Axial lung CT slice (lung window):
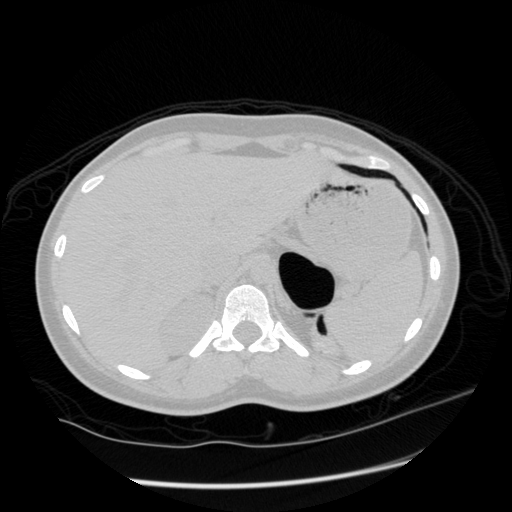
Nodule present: no